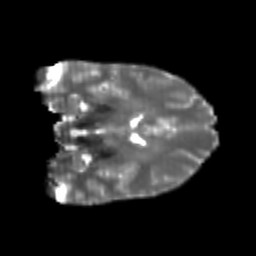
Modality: T2w
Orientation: coronal
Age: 22
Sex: female
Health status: healthy
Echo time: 0.074 s